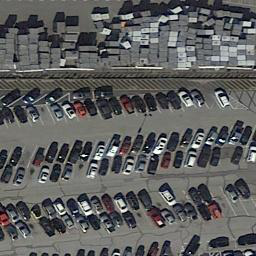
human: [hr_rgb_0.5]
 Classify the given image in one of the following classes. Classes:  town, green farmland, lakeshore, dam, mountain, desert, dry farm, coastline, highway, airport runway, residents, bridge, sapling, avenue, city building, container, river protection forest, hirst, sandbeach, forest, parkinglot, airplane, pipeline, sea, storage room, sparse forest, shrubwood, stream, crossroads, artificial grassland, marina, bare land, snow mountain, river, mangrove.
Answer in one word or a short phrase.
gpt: parkinglot